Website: lowes
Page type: customer-info-address
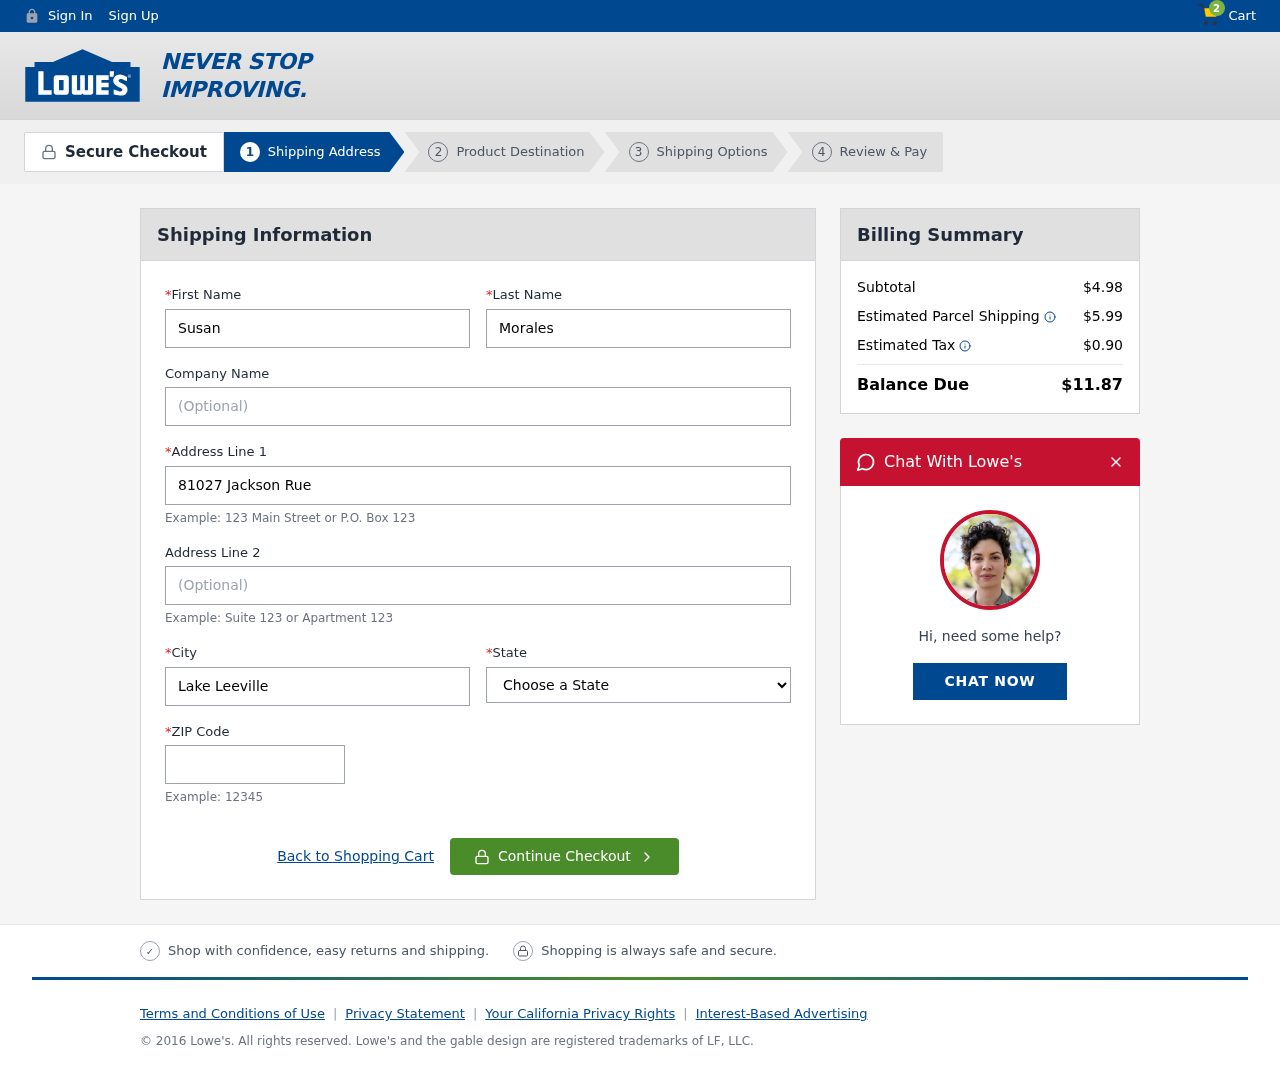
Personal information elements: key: PII_CITY
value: Lake Leeville
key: PII_FIRSTNAME
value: Susan
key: PII_LASTNAME
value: Morales
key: PII_POSTCODE
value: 31147
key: PII_STATE
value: FM
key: PII_STREET
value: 81027 Jackson Rue
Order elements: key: ORDER_NUM_ITEMS
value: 2
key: ORDER_SUBTOTAL
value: $4.98
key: ORDER_SHIPPING_COST
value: $5.99
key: ORDER_TAX
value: $0.90
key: ORDER_TOTAL
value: $11.87